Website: crate-barrel
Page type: billing-address
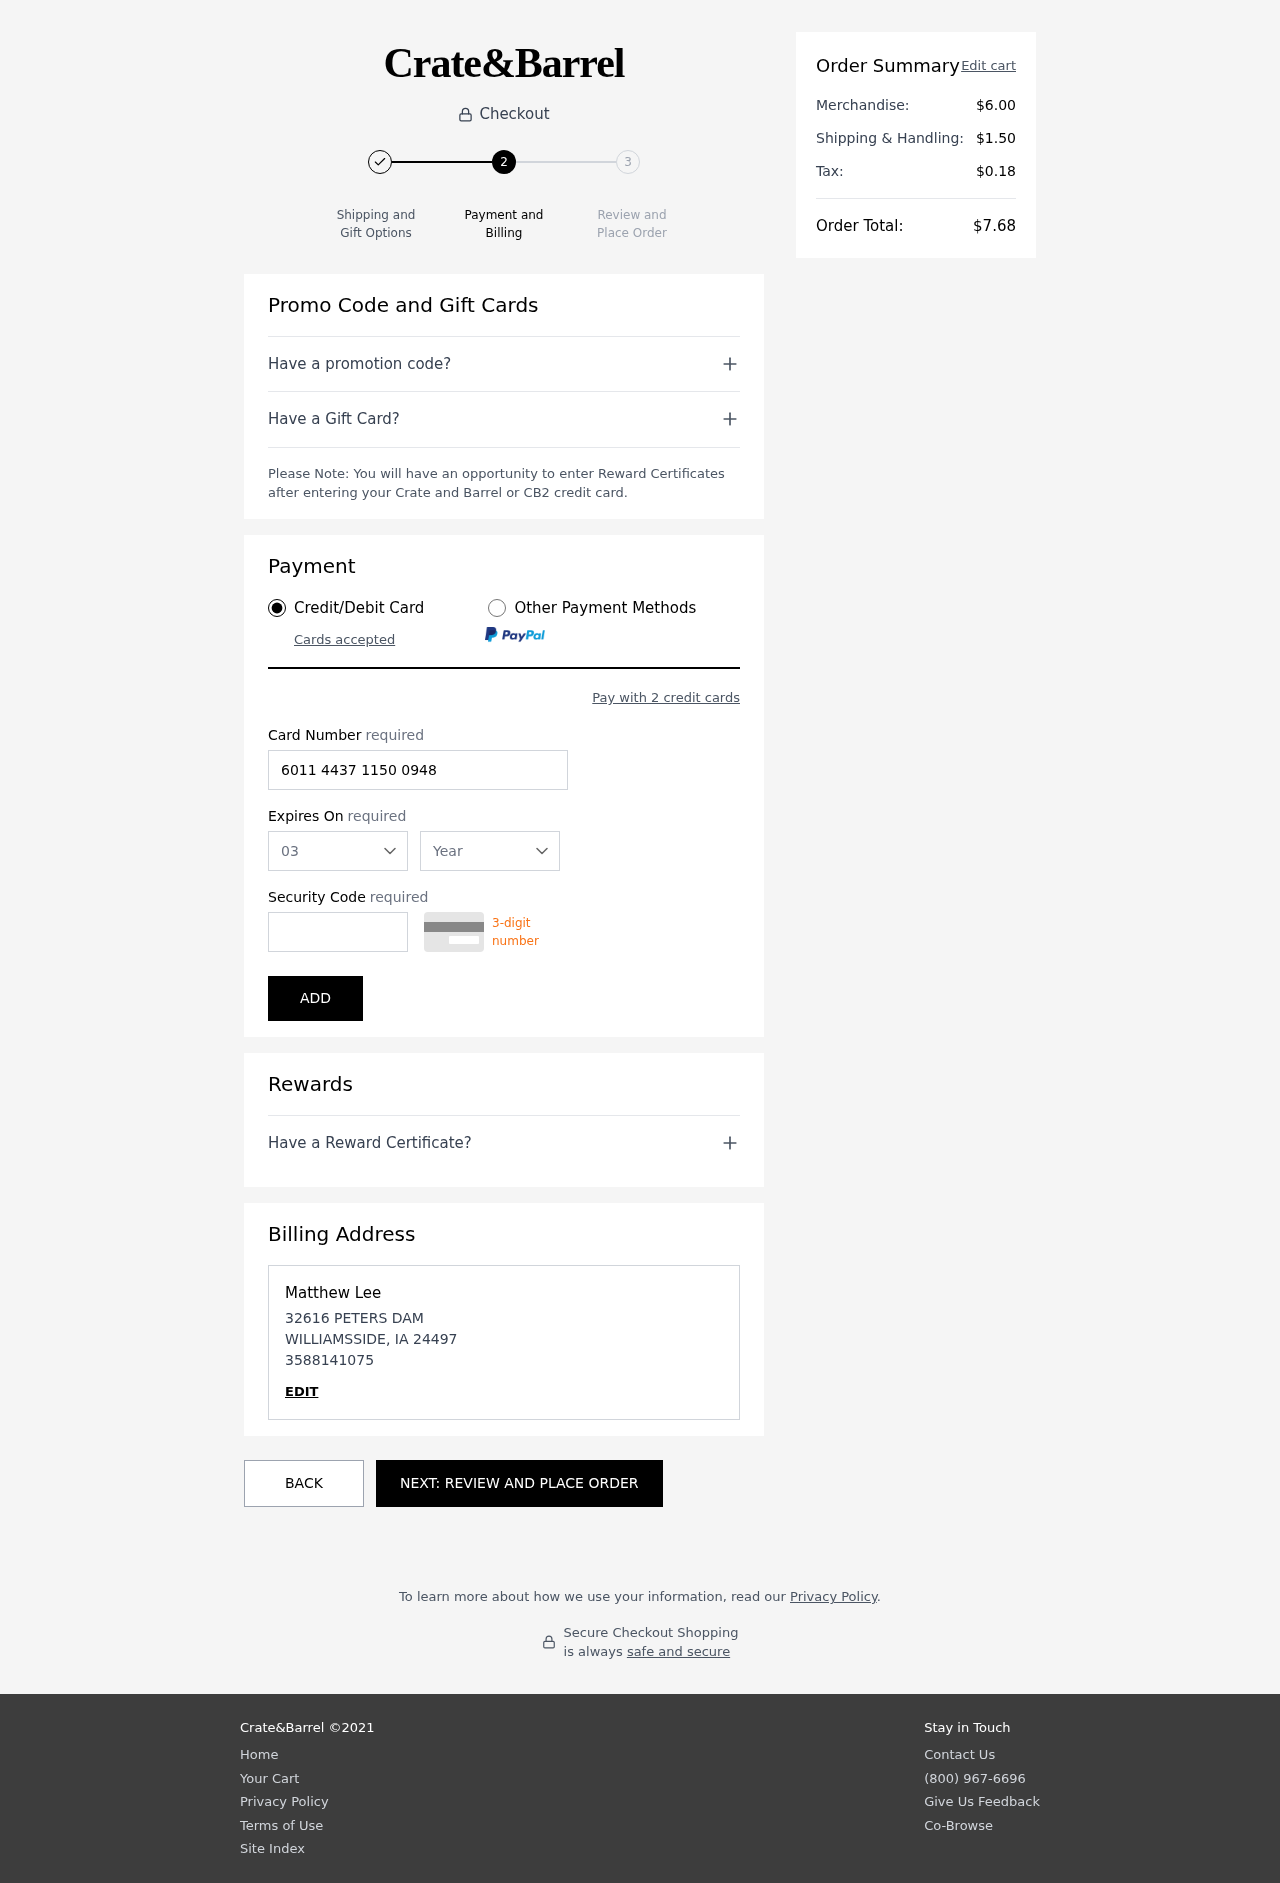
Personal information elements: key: PII_CARD_CVV
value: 407
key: PII_CARD_EXPIRY_MONTH
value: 03
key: PII_CARD_EXPIRY_YEAR
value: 27
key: PII_CARD_NUMBER
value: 6011 4437 1150 0948
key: PII_CITY
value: WILLIAMSSIDE
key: PII_FULLNAME
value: Matthew Lee
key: PII_PHONE
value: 3588141075
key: PII_POSTCODE
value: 24497
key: PII_STATE_ABBR
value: IA
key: PII_STREET
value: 32616 PETERS DAM
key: PII_FIRSTNAME
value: Matthew
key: PII_LASTNAME
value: Lee
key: PII_PHONE_LINE
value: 1075
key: PII_PHONE_SUFFIX
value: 1075
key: PII_POSTCODE_FULL
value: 24497
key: PII_PHONE2
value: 3588141075
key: PII_PHONE3
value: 3588141075
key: PII_FULLNAME2
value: Matthew Lee
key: PII_FULLNAME3
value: Matthew Lee
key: PII_FIRSTNAME2
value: Matthew
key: PII_FIRSTNAME3
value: Matthew
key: PII_LASTNAME2
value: Lee
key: PII_LASTNAME3
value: Lee
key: PII_FIRSTNAME_DERIVED
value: Matthew
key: PII_LASTNAME_DERIVED
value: Lee
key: PII_PHONE_NUMERIC
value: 3588141075
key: PII_PHONE_LINE_NUMERIC
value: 1075
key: PII_PHONE_SUFFIX_NUMERIC
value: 1075
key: PII_POSTCODE_NUMERIC
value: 24497
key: PII_PHONE2_NUMERIC
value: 3588141075
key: PII_PHONE3_NUMERIC
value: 3588141075
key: PII_FULLNAME_DERIVED
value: Matthew Lee
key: PII_NAME_FULL_DERIVED
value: Matthew Lee
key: PII_PHONE_DIGITS
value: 3588141075
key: PII_PHONE_LAST4
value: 1075
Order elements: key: ORDER_SUBTOTAL
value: $6.00
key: ORDER_SHIPPING_COST
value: $1.50
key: ORDER_TAX
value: $0.18
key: ORDER_TOTAL
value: $7.68